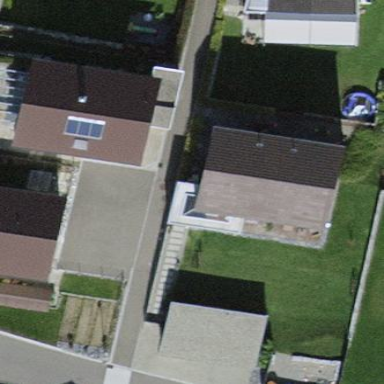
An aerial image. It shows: Detached building.